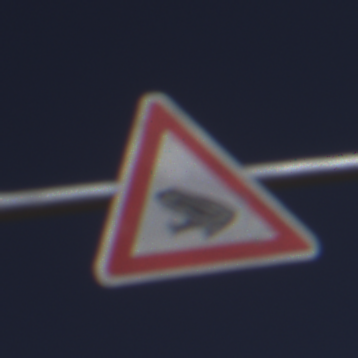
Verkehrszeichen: AmphibienwanderungRechts
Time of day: MorningAfternoon
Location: Outdoor (Nature)
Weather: Clear
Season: NotSpecified
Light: Natural